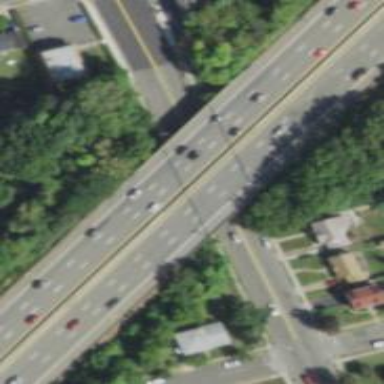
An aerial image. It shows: Urban freeway bridge over motorway.